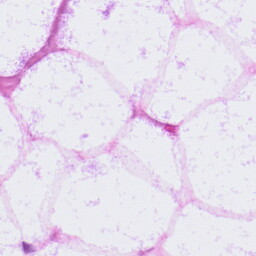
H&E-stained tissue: LymphNode